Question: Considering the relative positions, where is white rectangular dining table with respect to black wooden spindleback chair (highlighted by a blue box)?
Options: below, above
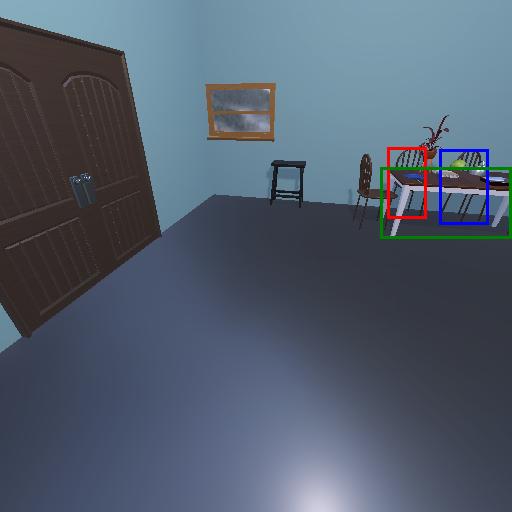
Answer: below